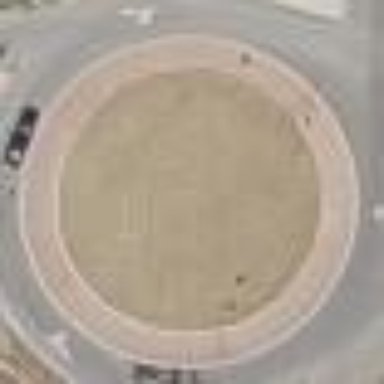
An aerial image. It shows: Roundabout at primary highway.